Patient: sex M, age 69
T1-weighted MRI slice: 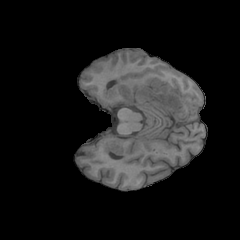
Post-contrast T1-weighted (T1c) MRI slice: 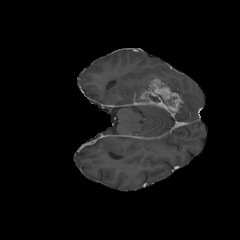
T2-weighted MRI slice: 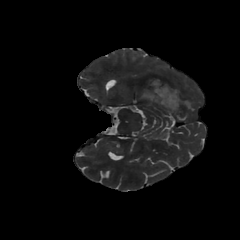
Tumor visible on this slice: yes
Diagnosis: Glioblastoma, IDH-wildtype
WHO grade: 4